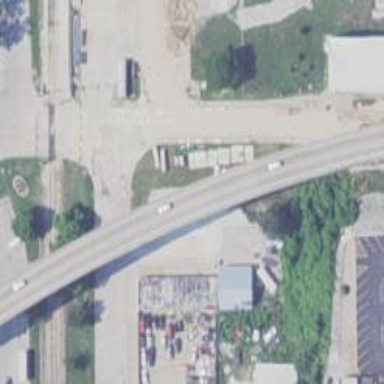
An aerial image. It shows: Bridge crossing over highway trunk expressway.